Field crop: tomato
Growth stage: 2
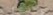
Species: solanum